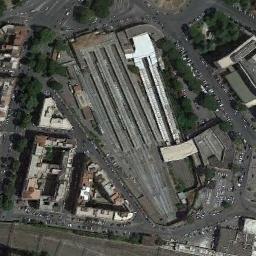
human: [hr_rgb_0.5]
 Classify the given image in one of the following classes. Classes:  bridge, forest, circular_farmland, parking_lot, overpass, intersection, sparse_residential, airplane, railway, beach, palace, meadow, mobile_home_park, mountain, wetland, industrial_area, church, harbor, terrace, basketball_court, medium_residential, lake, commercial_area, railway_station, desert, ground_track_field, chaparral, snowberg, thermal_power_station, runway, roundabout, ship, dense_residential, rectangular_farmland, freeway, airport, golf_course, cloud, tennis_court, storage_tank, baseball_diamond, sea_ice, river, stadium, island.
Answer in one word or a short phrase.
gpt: railway_station